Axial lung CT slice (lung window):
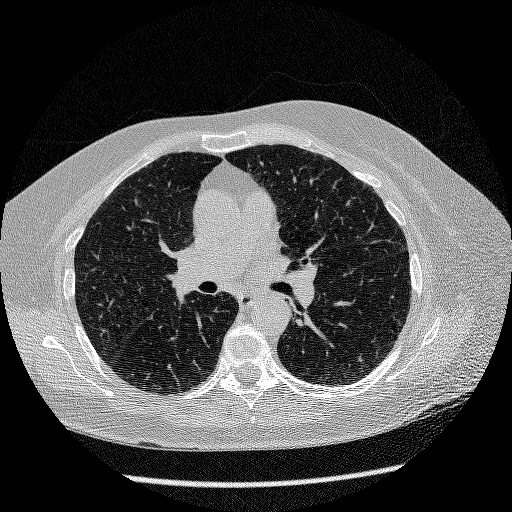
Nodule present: no